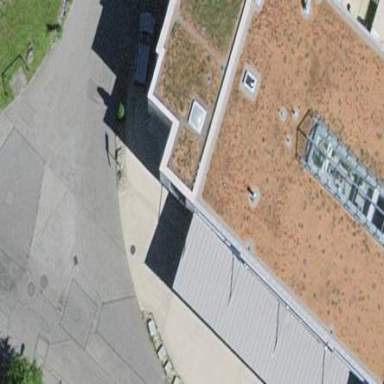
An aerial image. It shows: Commercial building.